Interaction volume radius: 5 \u00c5
Interaction volume height: 10 \u00c5
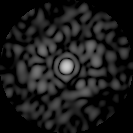
Disorder parameter: 0.7906